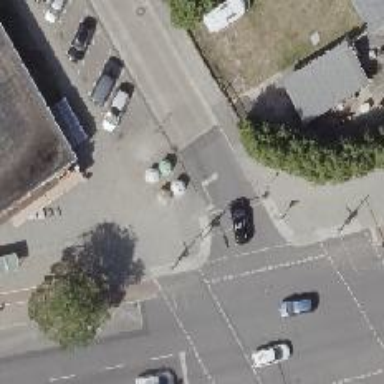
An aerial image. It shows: Road with traffic signals.